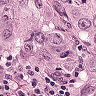
Metastatic tissue present: yes